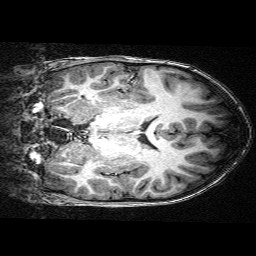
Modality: T1w
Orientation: coronal
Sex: male